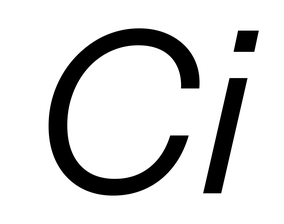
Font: InstrumentSans-Italic_Italic